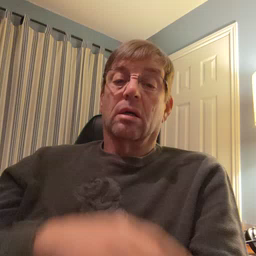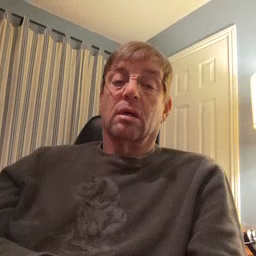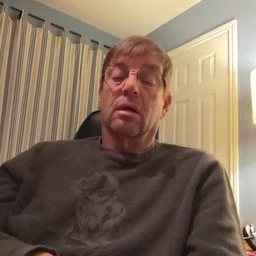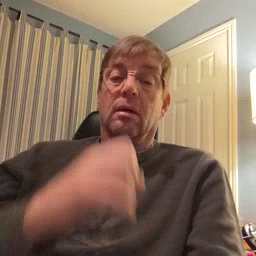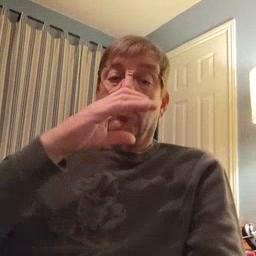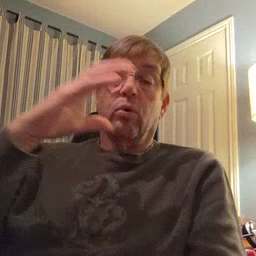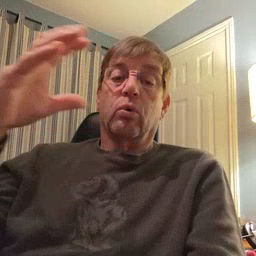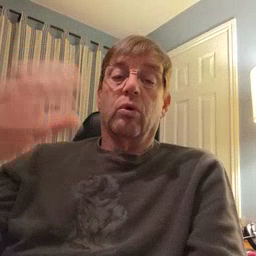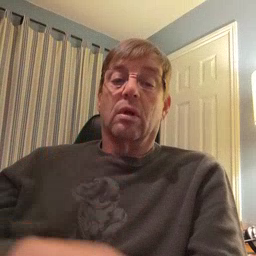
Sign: balloon